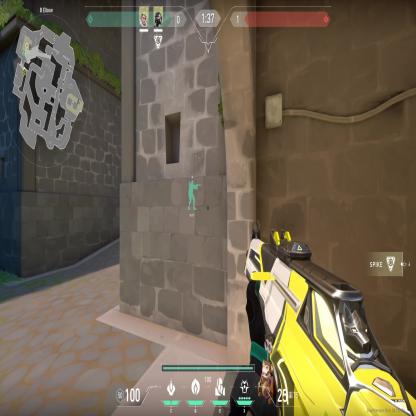
Label: teammate